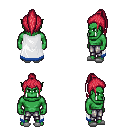
a pixel art fantasy rpg character, male body template, orc, green skin, white trimmed cape, metal pants, ruby red long topknot hairstyle, white slippers, four views (front, back, left, right), 2x2 character sprite sheet, small pixel art, hard edges, no anti-aliasing